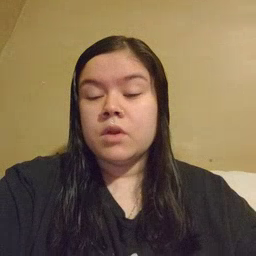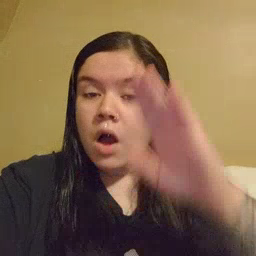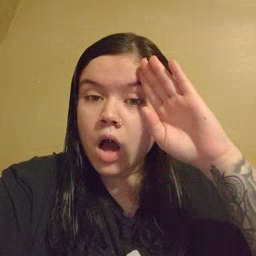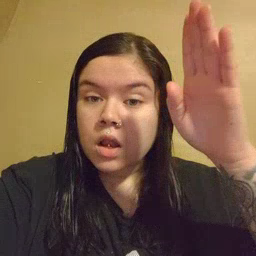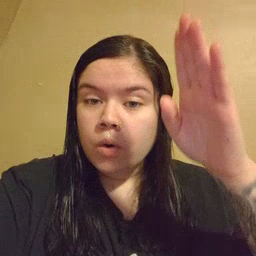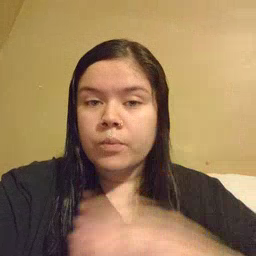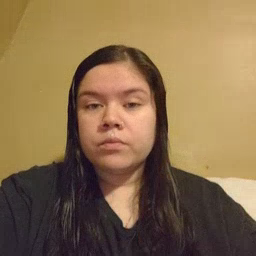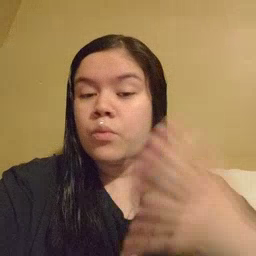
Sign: hello